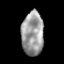
Tissue: prostate
Cell type: Epithelial cells
Senescence score: 0.281
Nuclear area (px): 942
Mean DAPI intensity: 156.692